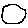
Label: circle